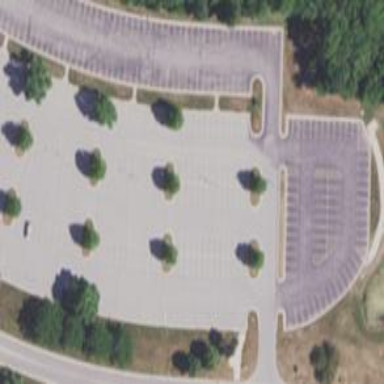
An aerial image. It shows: Parking area with surface.